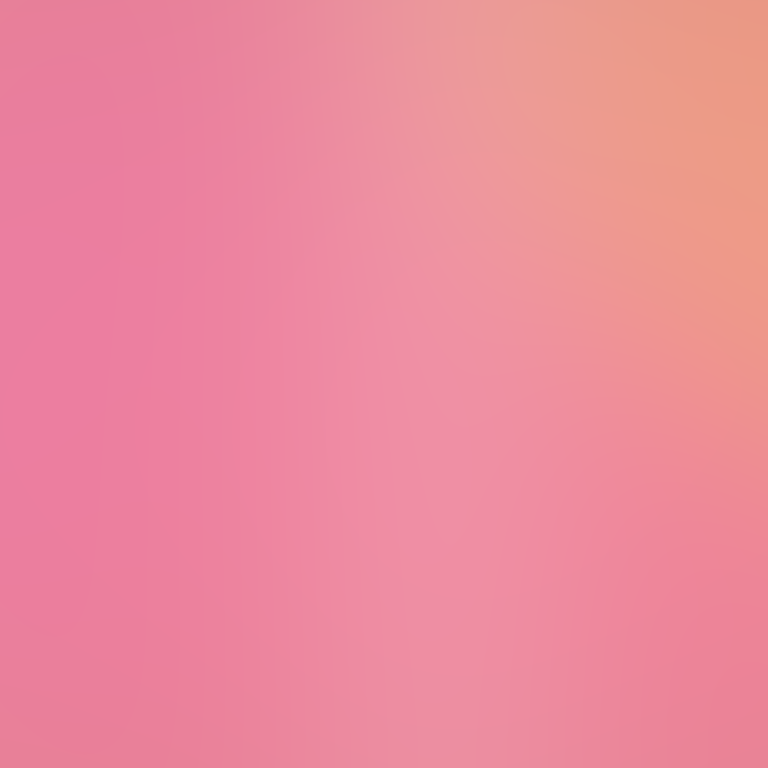
Abstract light effect, smooth gradient from soft pink to warm peach, calm atmosphere, diffuse light, no room, no furniture, no objects.